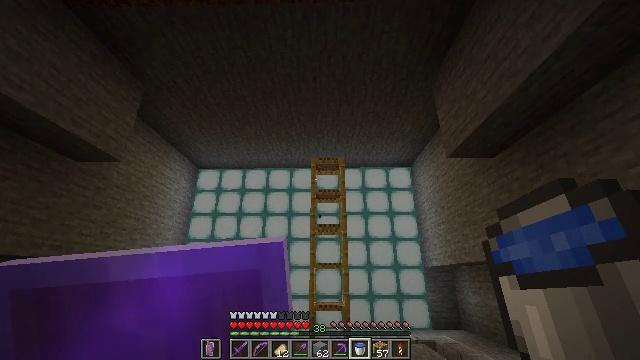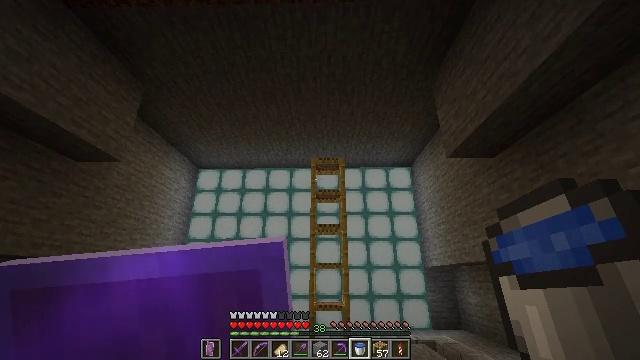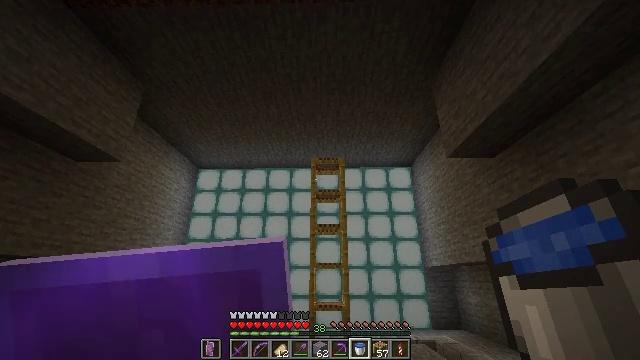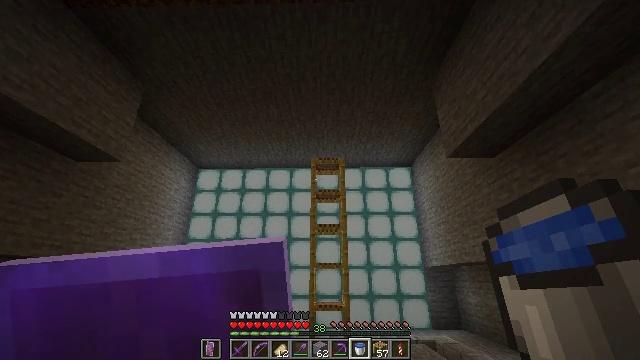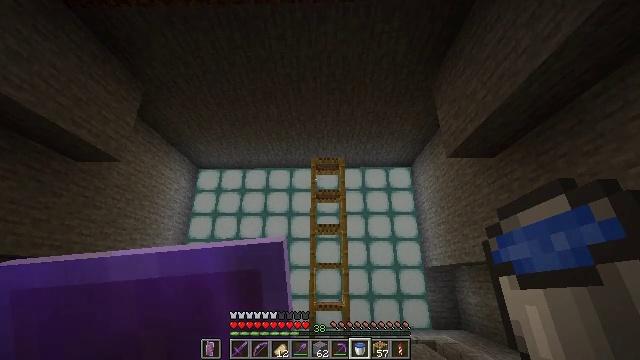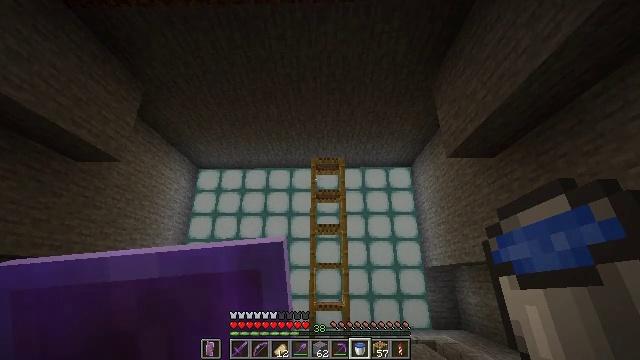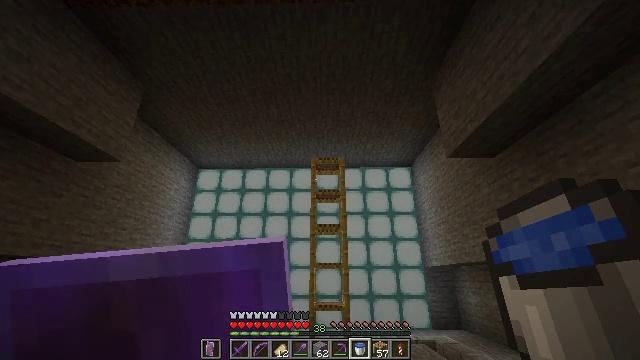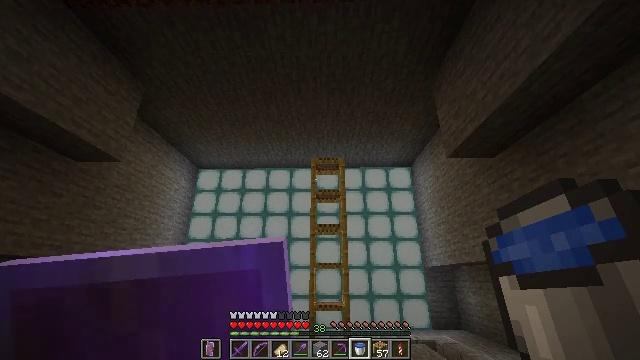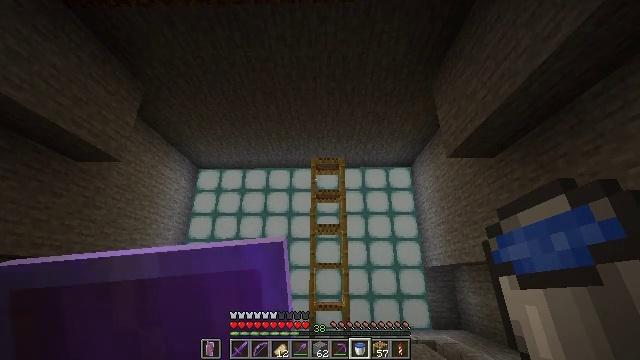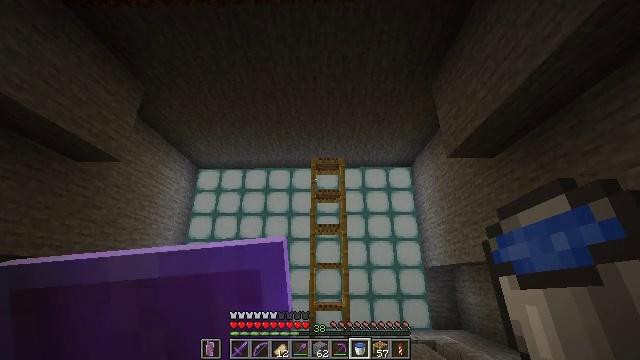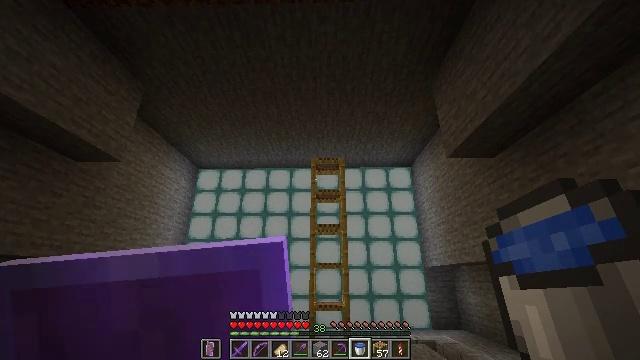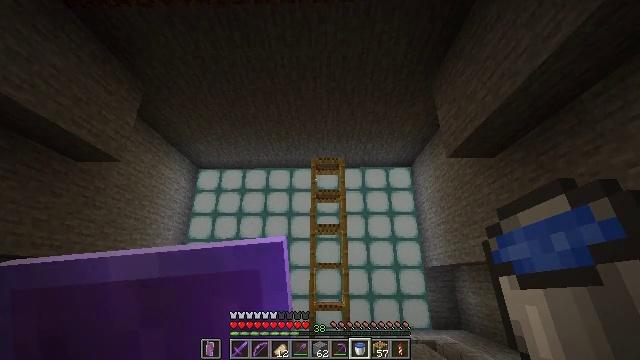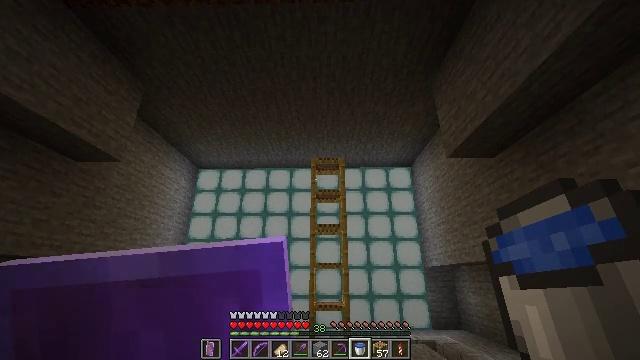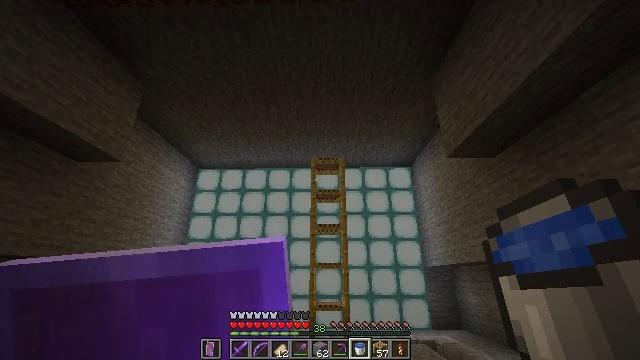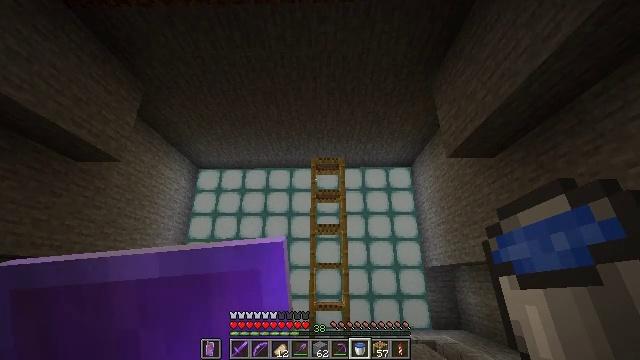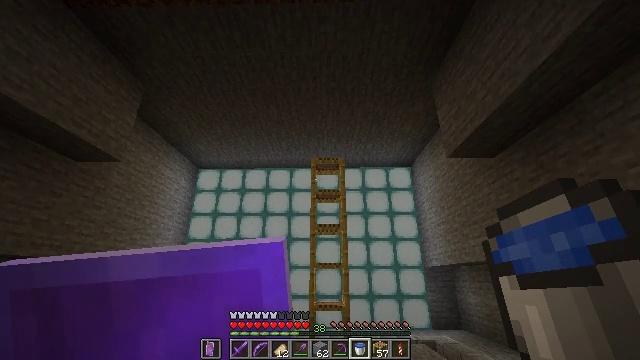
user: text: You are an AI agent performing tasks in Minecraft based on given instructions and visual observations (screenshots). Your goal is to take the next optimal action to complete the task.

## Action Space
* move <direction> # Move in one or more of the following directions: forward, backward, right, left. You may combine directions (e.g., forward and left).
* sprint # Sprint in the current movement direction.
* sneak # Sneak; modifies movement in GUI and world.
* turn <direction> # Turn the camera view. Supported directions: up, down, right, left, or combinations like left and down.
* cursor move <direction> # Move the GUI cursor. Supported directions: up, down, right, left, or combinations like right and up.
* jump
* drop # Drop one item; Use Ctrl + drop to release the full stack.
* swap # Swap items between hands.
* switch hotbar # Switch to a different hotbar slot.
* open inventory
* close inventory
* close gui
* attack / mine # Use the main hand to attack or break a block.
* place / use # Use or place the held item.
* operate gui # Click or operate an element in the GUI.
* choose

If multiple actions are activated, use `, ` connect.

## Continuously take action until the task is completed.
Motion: motion action
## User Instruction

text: Break the stone stairs to recycle them.
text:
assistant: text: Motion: no_op
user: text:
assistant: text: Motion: no_op
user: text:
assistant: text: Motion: no_op
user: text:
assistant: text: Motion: no_op
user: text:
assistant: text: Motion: no_op
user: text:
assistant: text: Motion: no_op
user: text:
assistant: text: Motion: no_op
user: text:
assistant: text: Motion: no_op
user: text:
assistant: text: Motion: no_op
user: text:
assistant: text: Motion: no_op
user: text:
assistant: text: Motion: no_op
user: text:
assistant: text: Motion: no_op
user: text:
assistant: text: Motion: no_op
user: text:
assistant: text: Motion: no_op
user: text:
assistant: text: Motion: no_op
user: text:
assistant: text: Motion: no_op
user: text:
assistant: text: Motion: no_op
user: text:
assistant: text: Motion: no_op
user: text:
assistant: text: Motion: no_op
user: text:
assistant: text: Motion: no_op
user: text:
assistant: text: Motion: no_op
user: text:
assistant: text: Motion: no_op
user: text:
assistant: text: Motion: no_op
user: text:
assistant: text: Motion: no_op
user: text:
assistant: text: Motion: no_op
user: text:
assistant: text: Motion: no_op
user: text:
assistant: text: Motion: no_op
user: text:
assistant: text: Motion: no_op
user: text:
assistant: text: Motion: no_op
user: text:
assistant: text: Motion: no_op